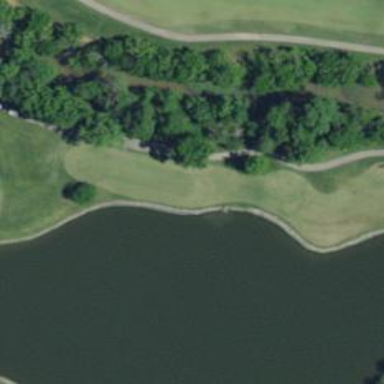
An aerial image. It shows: Golf tee on grassy land.